Question: I have the following inside a unit test to try and figure out why my 'DigestOutputStream' is not calculating the correct digest for a test '.jpg' I have in the classpath.
The 'assertArrayEquals()' passes but the final 'assertEquals()' fails with different results.
'''
// the .jpg is 32394 bytes
final MessageDigest md5 = MessageDigest.getInstance("md5");
md5.update(ByteStreams.toByteArray(getInputStream()));
final String h0 = DatatypeConverter.printHexBinary(md5.digest());
System.out.println("MD5 = " + h0); // MD5 = 98BE96C5B9C8D0E41723BBA6E508AADC
// raw MessageDigest from InputStream to ByteArrayOutputStream
final MessageDigest md5a = MessageDigest.getInstance("md5");
final ByteArrayOutputStream baosa = new ByteArrayOutputStream(32394);
ByteStreams.copy(getInputStream(), baosa);
md5a.update(baosa.toByteArray());
final String ha = DatatypeConverter.printHexBinary(md5a.digest());
assertArrayEquals(ByteStreams.toByteArray(getInputStream()),baosa.toByteArray());
assertEquals(h0,ha);
// raw DigestOutputStream to ByteArrayOutputStream
final ByteArrayOutputStream baosb = new ByteArrayOutputStream(32394);
final DigestOutputStream dos = new DigestOutputStream(baosb, MessageDigest.getInstance("md5"));
ByteStreams.copy(getInputStream(), dos);
final String hb = DatatypeConverter.printHexBinary(dos.getMessageDigest().digest());
assertArrayEquals(baosa.toByteArray(), baosb.toByteArray());
assertEquals(h0,hb); // <-- this is where it fails
'''
Failure:
'''
MD5 = 98BE96C5B9C8D0E41723BBA6E508AADC
org.junit.ComparisonFailure:
Expected :98BE96C5B9C8D0E41723BBA6E508AADC
Actual :D41D8CD98F00B204E9800998ECF8427E
'''
### Why isn't the DigestOutputStream returning the correct value?
And for completeness here is what I am reading in for each of the cases:
'''
private InputStream getInputStream()
{
return Thread.currentThread().getContextClassLoader().getResourceAsStream("Al_Bundy_Shoot_Me_$12.jpg");
}
'''
Here is the image I am reading in off the classpath in all cases:

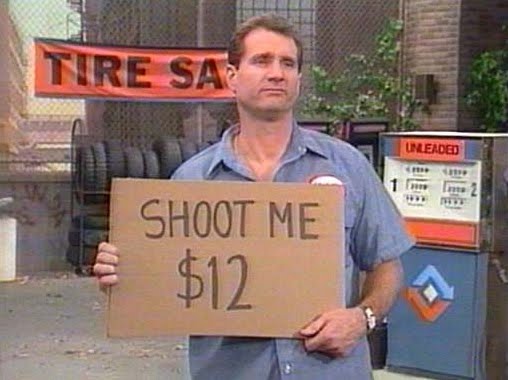
Answer: ## Solution
I needed to close the 'DigestOutputStream' before trying to get the '.digest()' off of it.
'''
final DigestOutputStream dos = new DigestOutputStream(baosb, MessageDigest.getInstance("md5"));
ByteStreams.copy(getInputStream(), dos);
dos.close(); // <-- this fixed the problem!
final String hb = DatatypeConverter.printHexBinary(dos.getMessageDigest().digest());
'''
Apparently '.flush()' makes it behave correctly as well.